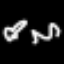
Label: squiggle